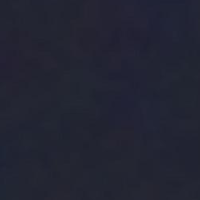
EUNIS habitat code: 14
Species observed at this site:
Filipendula ulmaria